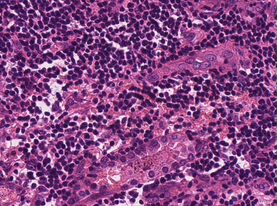
Tumor epithelial tissue: no
Tumor-associated stroma tissue: yes
Normal tissue: no